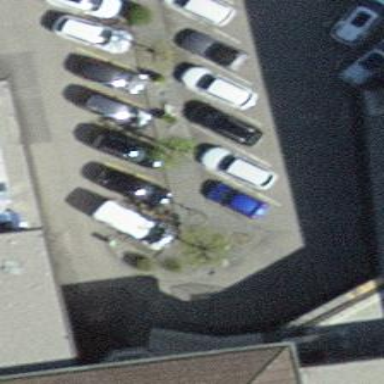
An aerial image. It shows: Diagonal street-side parking area.